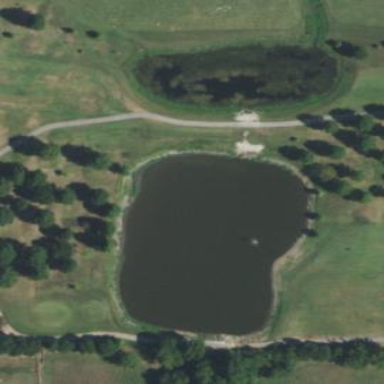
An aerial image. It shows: Water hazard on golf course.